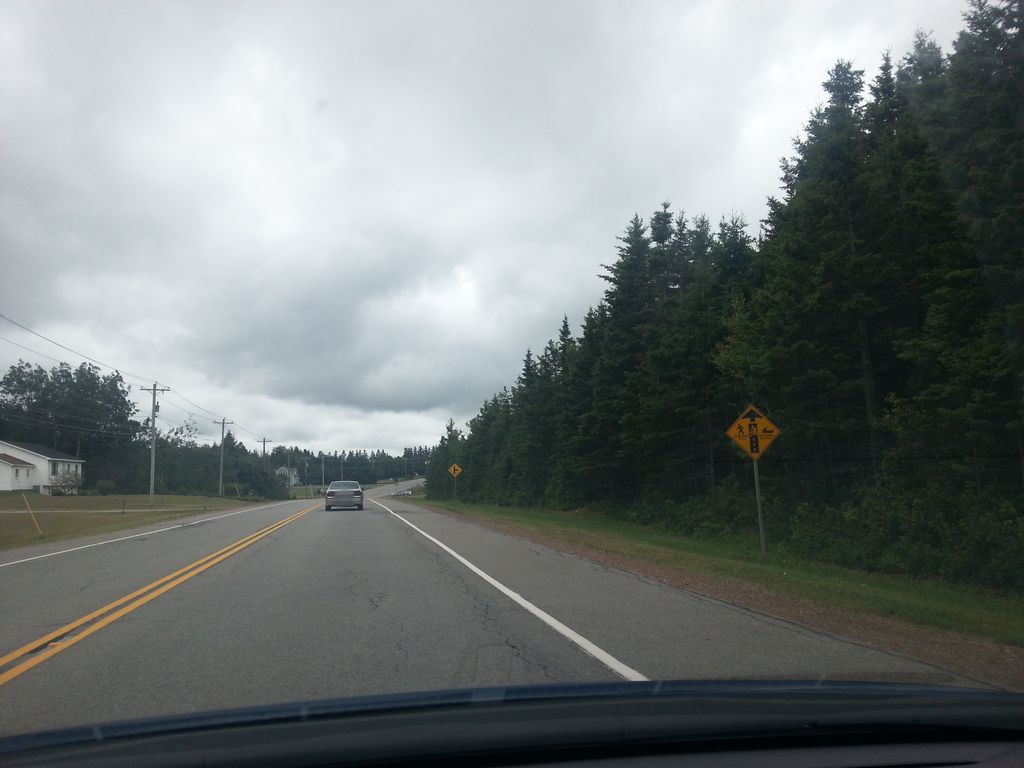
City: charlottetown